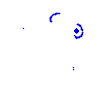
Particle: electron